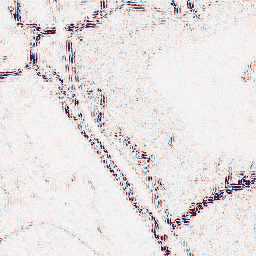
Category: wavelet
Decomposition family: wavelet_reverse_biorthogonal
Decomposition parameters: wavelet: rbio1.3
level: 2
Upsampling method: regularized
Upsampling parameters: scale: 2
lambda_reg: 0.01
Upsampling scale: 2